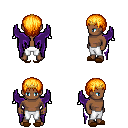
a pixel art fantasy rpg character, male body template, human, dark skin, purple wings, white pants, light blonde plain hairstyle, gold tiara, brown slippers, four views (front, back, left, right), 2x2 character sprite sheet, small pixel art, hard edges, no anti-aliasing